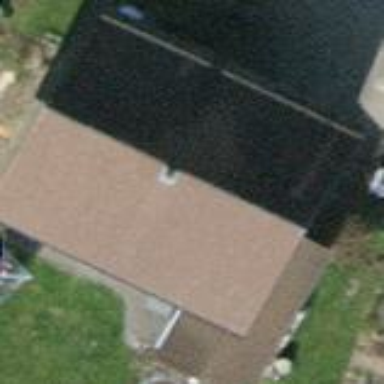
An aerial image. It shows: Detached building with tile roof.